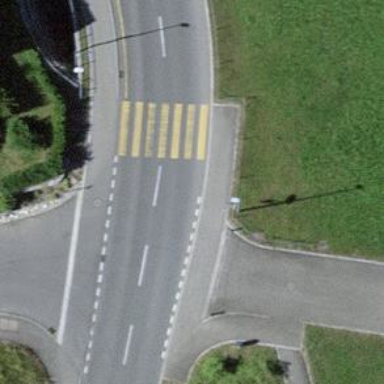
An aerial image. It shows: Footway with zebra crossing.